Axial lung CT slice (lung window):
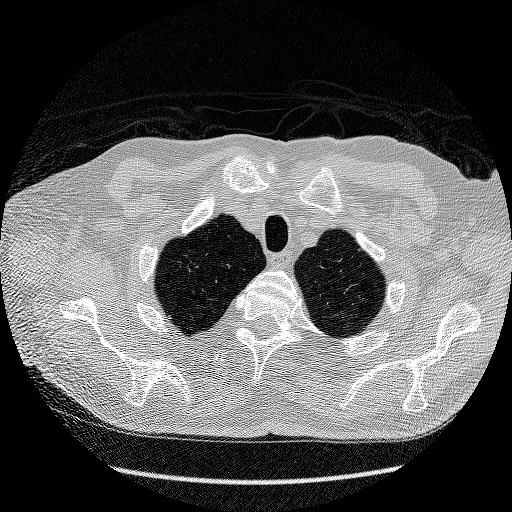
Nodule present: no